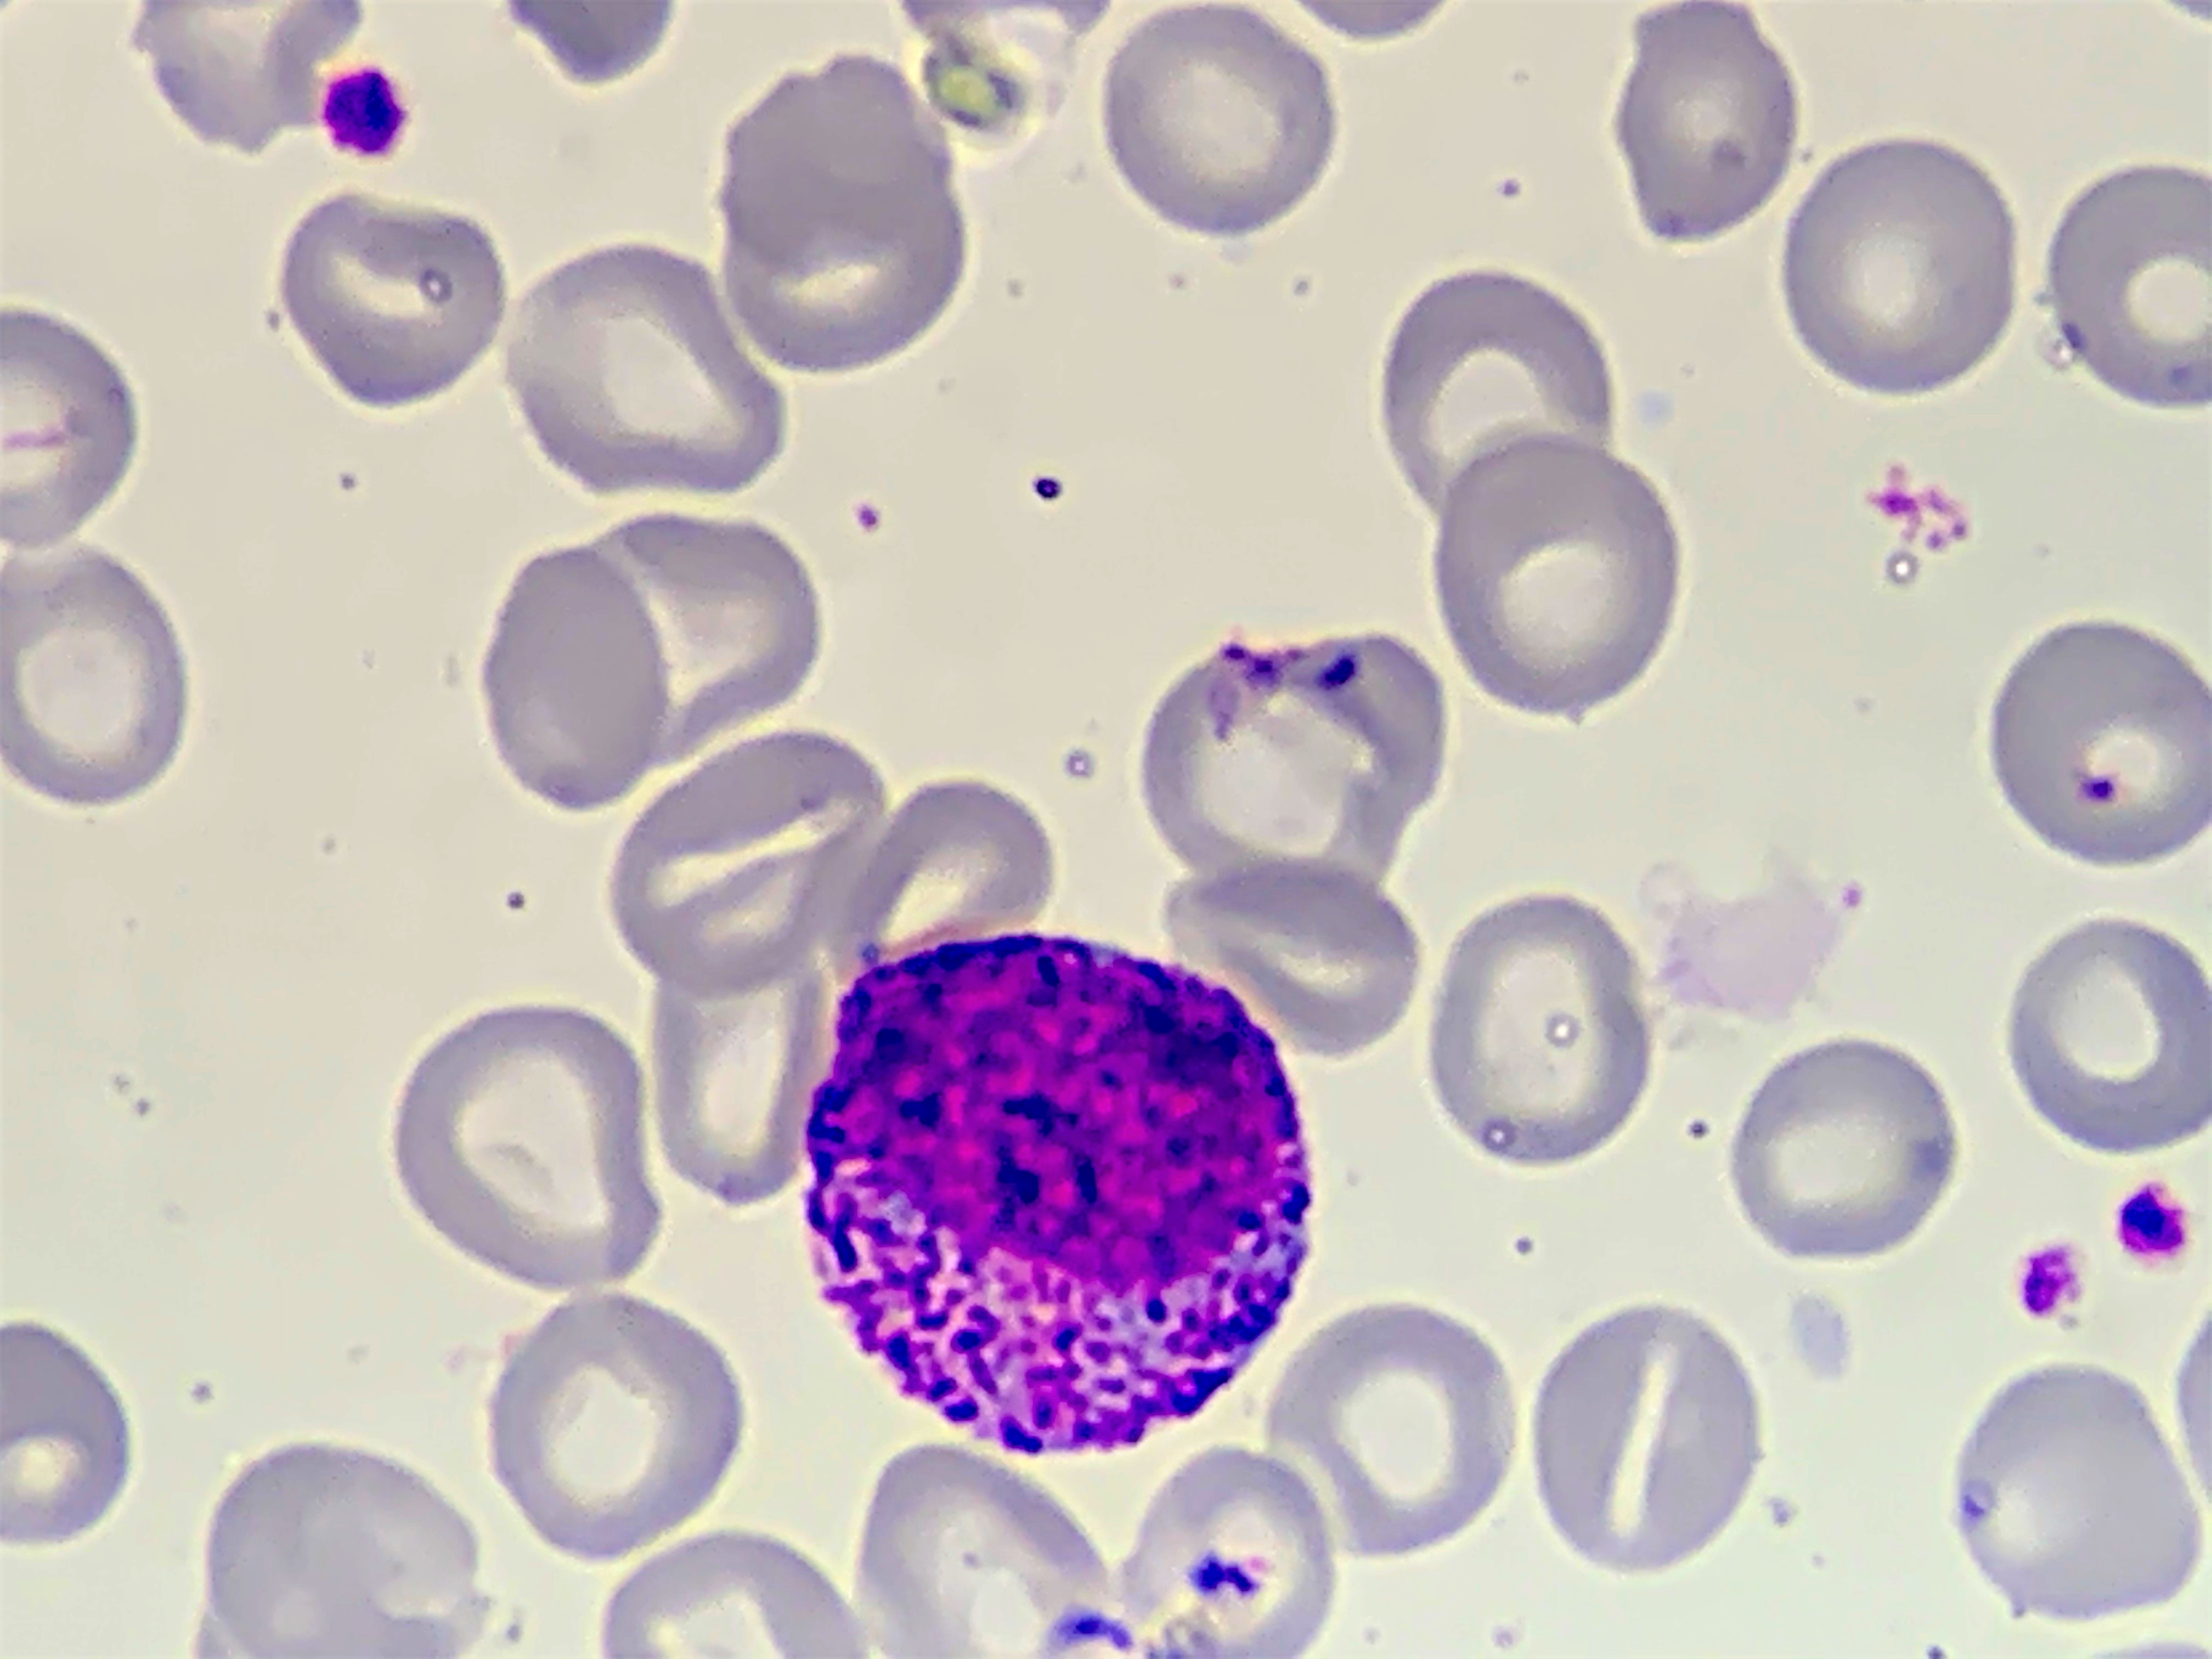
Cell type: PROMYELOCYTES